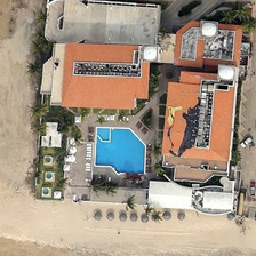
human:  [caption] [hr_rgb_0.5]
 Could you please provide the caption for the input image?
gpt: This is located in three big red swimming pools and resorts.

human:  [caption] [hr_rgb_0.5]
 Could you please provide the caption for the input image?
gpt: There is a pool at the corner of the resort on the beach.

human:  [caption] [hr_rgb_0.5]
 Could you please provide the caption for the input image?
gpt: One large red house is located in this resort as well as a smart swimming pool.

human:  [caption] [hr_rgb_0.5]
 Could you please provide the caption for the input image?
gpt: There is a swimming pool at the corner of the seaside resort.

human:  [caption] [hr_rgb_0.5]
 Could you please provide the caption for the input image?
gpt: three large red houses and an intelligent swimming pool is located in this resort located in the stretcher.